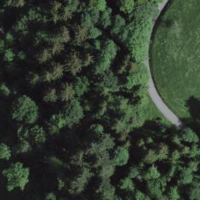
EUNIS habitat code: 44
Species observed at this site:
Fagus sylvatica
Lathyrus pratensis